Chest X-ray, PA view. Patient: 34 years old, sex M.
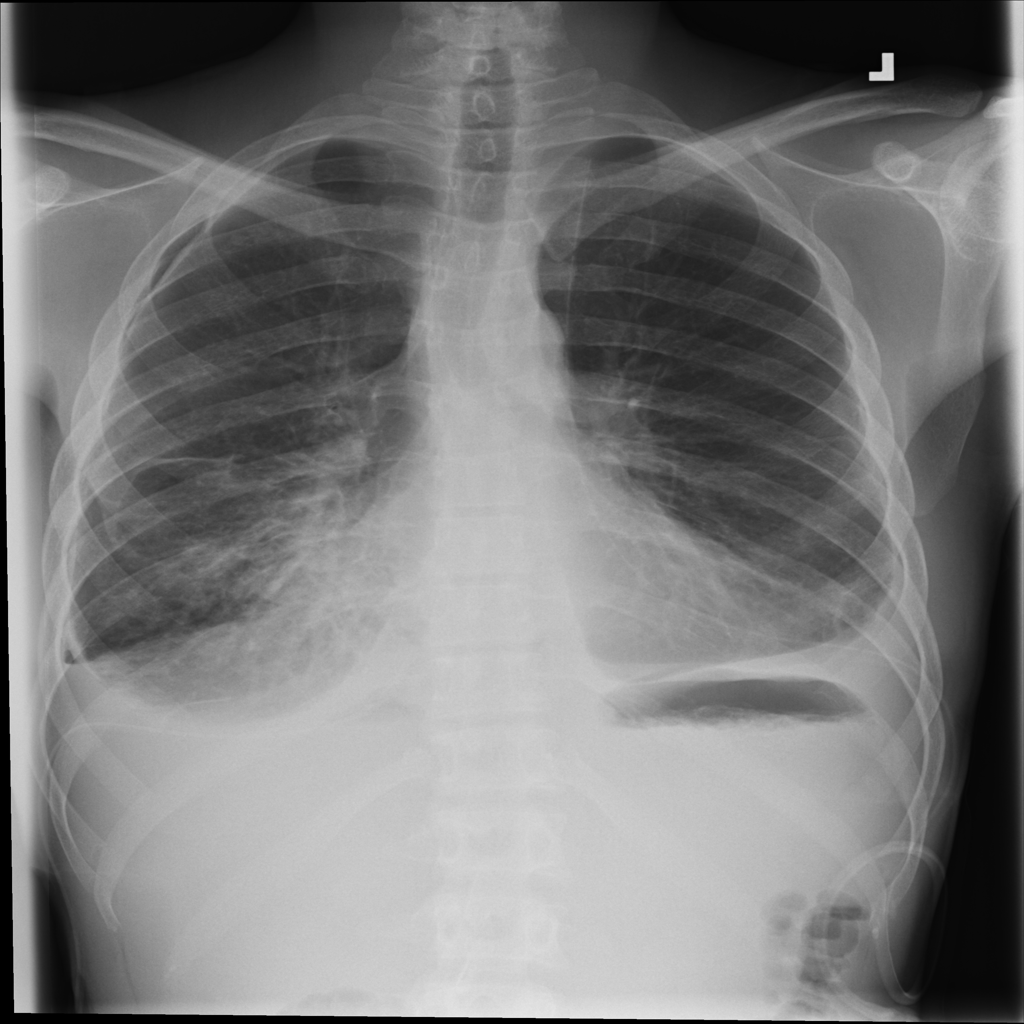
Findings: Effusion, Infiltration, Pneumothorax